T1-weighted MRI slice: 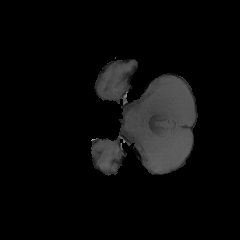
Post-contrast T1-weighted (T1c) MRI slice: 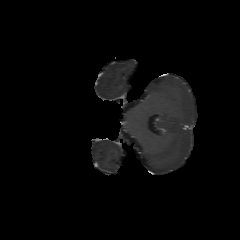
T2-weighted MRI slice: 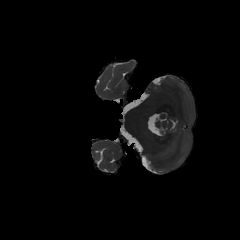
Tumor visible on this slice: no